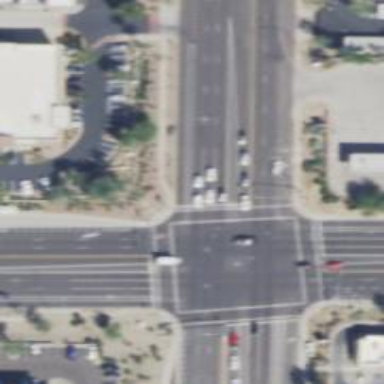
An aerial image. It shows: Solid stop line on the road.